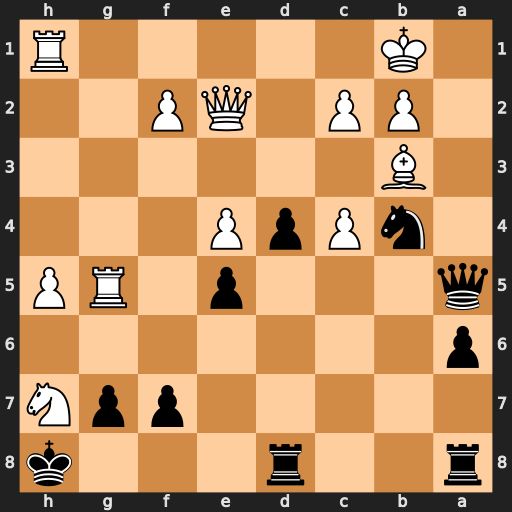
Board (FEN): r2r3k/5ppN/p7/q3p1RP/1nPpP3/1B6/1PP1QP2/1K5R
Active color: b
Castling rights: -
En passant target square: -
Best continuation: d3 cxd3 Rxd3 h6 g6 Rxe5 Qxe5